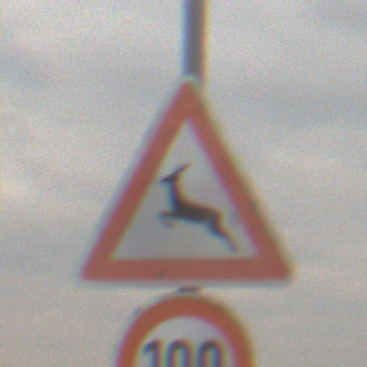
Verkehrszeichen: WildwechselRechts
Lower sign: Geschwindigkeit100
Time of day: MorningAfternoon
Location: Outdoor (Nature)
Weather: Overcast
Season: NotSpecified
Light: Natural